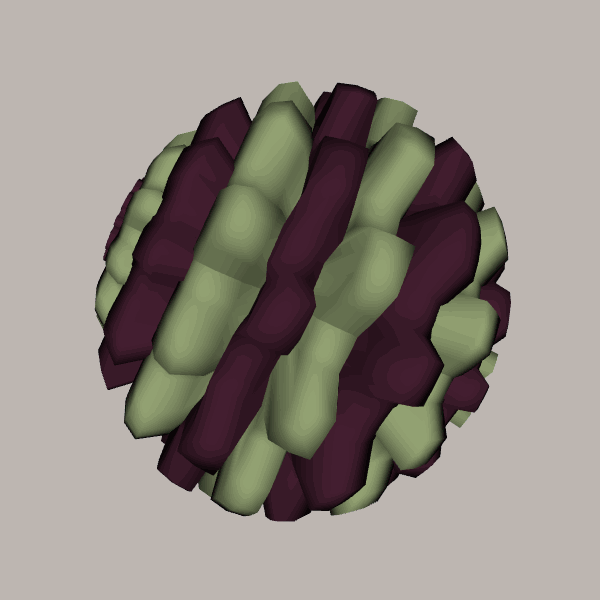
Background: light